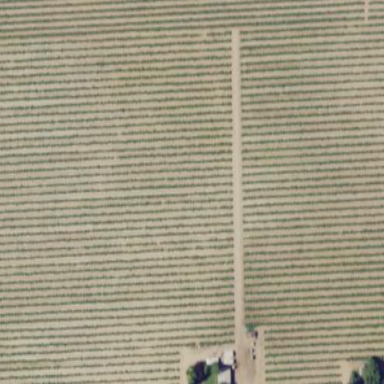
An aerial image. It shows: Beautiful vineyard in the countryside.